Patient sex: F
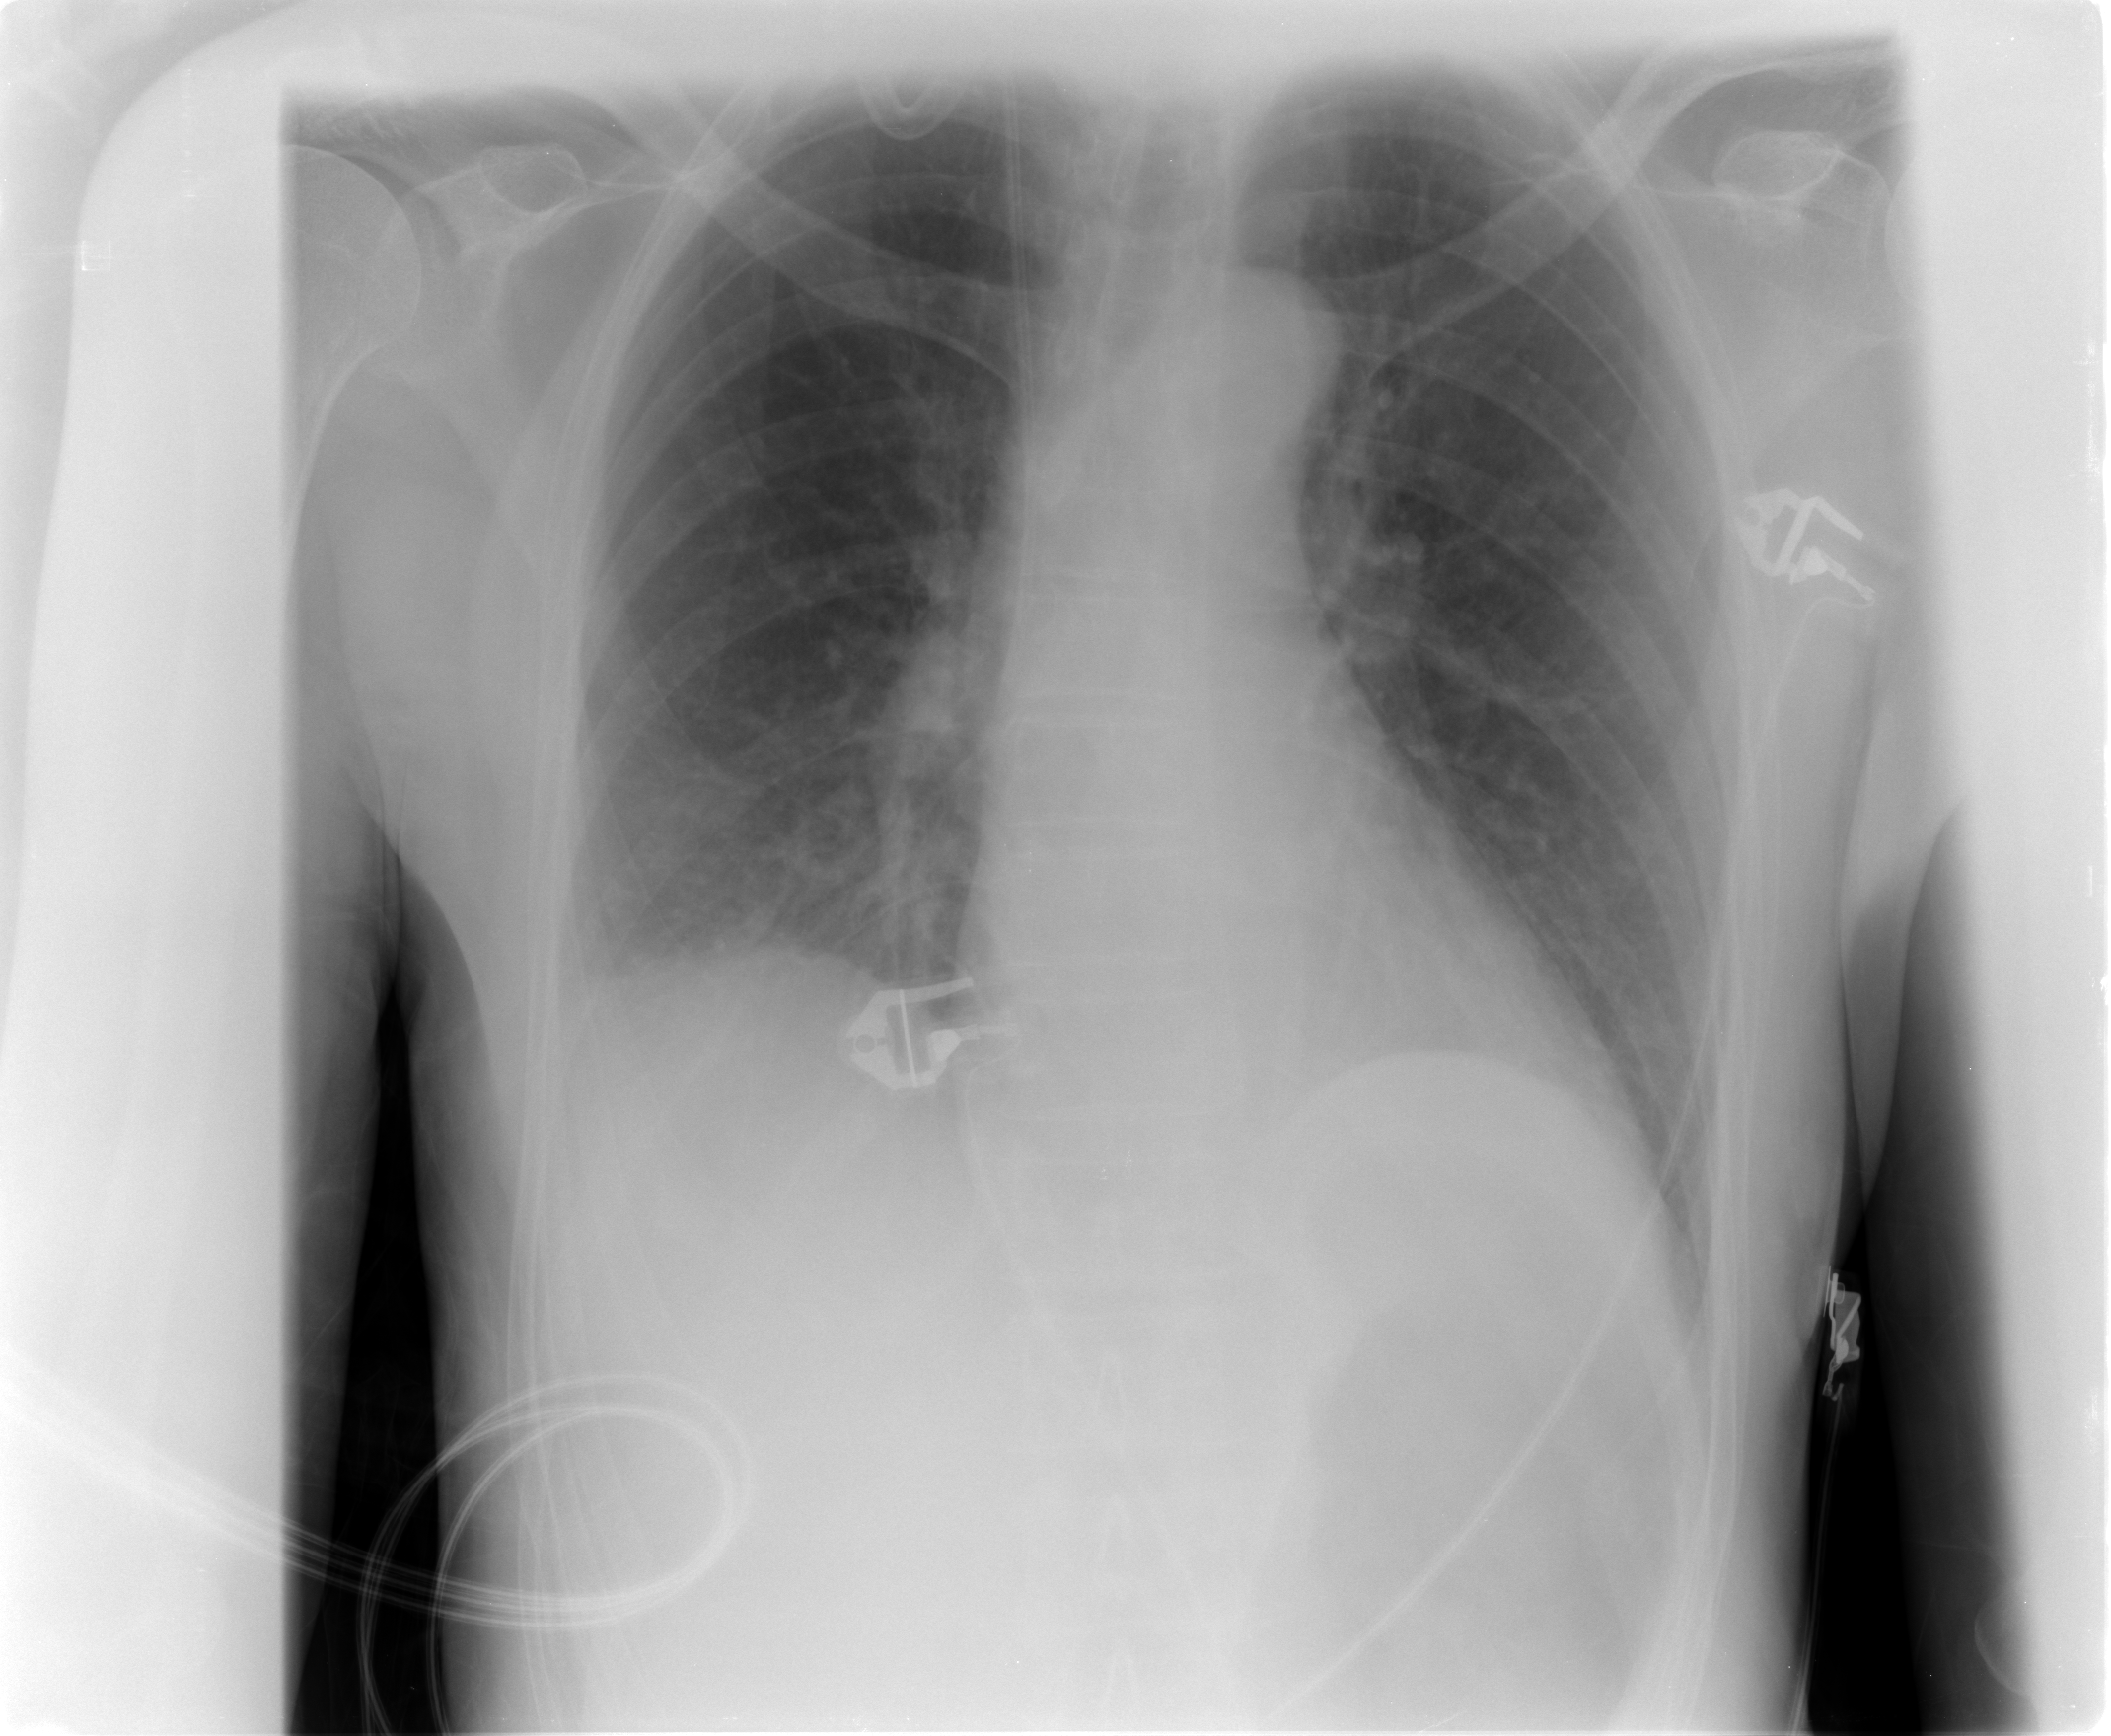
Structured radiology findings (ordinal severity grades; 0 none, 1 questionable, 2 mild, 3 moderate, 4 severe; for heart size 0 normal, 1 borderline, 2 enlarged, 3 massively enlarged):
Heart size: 0
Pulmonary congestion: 1
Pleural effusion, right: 2
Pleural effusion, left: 0
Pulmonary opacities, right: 0
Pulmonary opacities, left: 0
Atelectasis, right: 2
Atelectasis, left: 1